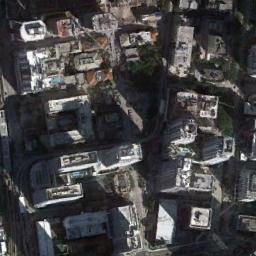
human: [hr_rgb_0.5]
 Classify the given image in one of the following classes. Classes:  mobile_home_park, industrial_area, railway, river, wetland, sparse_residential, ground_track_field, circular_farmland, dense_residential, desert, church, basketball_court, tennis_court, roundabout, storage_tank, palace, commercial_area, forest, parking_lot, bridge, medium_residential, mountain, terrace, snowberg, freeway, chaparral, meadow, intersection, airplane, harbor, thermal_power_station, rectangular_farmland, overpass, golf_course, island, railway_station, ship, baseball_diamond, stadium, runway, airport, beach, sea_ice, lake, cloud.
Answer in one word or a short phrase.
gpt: commercial_area